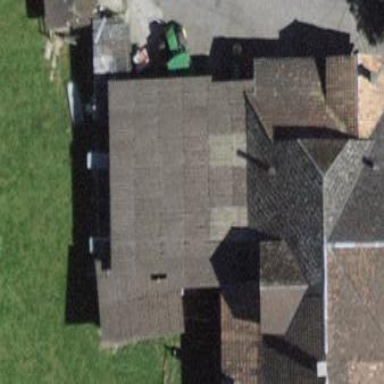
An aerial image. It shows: Barn.